Question: While trying to embed a JavaScript code to my webpage (hosted in Google Sites) , I get :
'''
Failed to load external url
'''
Or this :

The JavaScript file is hosted in my webpage (in the MyCabbinet section) :
'''
https://sites.google.com/site/bestbookreviewever/mycabinet/modernizr-2.0.6.js
'''
but I keep getting the same result, even though it exists on my page .
The code :
'''
<!doctype html>
<html lang="en">
<head>
<meta charset="UTF-8">
<style type="text/css">
h4 {font-family: sans-serif;}
p {font-family: sans-serif;}
a {font-family: sans-serif; color:#d15423; text-decoration:none;}
</style>
<title>HTML5 Canvas Example - Simple Dragging Objects</title>
<script src="https://sites.google.com/site/bestbookreviewever/mycabinet/modernizr-2.0.6.js"></script>
<script type="text/javascript">
//JavaScript HTML5 Canvas example by Dan Gries, rectangleworld.com.
//The basic setup here, including the debugging code and window load listener, is copied from 'HTML5 Canvas' by Fulton & Fulton.
//Checking for browser compatibility is accomplished with the Modernizr JavaScript library.
//The latest version of the library is available at www.modernizr.com.
//The code below establishes a way to send debug messages to the browser JavaScript Console,
//but in such a way as to ignore errors when the browser doesn't support the JavaScript Console.
//To log a messages to the console within this code, insert into the code:
//Debugger.log("my message");
window.addEventListener("load", windowLoadHandler, false);
var Debugger = function() { };
Debugger.log = function(message) {
try {
console.log(message);
}
catch (exception) {
return;
}
}
function windowLoadHandler() {
canvasApp();
}
function canvasSupport() {
return Modernizr.canvas;
}
function canvasApp() {
if (!canvasSupport()) {
return;
}
var theCanvas = document.getElementById("canvasOne");
var context = theCanvas.getContext("2d");
init();
var numShapes;
var shapes;
var dragIndex;
var dragging;
var mouseX;
var mouseY;
var dragHoldX;
var dragHoldY;
function init() {
numShapes = 10;
shapes = [];
makeShapes();
drawScreen();
theCanvas.addEventListener("mousedown", mouseDownListener, false);
}
function makeShapes() {
var i;
var tempX;
var tempY;
var tempRad;
var tempR;
var tempG;
var tempB;
var tempColor;
for (i=0; i < numShapes; i++) {
tempRad = 10 + Math.floor(Math.random()*25);
tempX = Math.random()*(theCanvas.width - tempRad);
tempY = Math.random()*(theCanvas.height - tempRad);
tempR = Math.floor(Math.random()*255);
tempG = Math.floor(Math.random()*255);
tempB = Math.floor(Math.random()*255);
tempColor = "rgb(" + tempR + "," + tempG + "," + tempB +")";
tempShape = {x:tempX, y:tempY, rad:tempRad, color:tempColor};
shapes.push(tempShape);
}
}
function mouseDownListener(evt) {
var i;
//We are going to pay attention to the layering order of the objects so that if a mouse down occurs over more than object,
//only the topmost one will be dragged.
var highestIndex = -1;
//getting mouse position correctly, being mindful of resizing that may have occured in the browser:
var bRect = theCanvas.getBoundingClientRect();
mouseX = (evt.clientX - bRect.left)*(theCanvas.width/bRect.width);
mouseY = (evt.clientY - bRect.top)*(theCanvas.height/bRect.height);
//find which shape was clicked
for (i=0; i < numShapes; i++) {
if (hitTest(shapes[i], mouseX, mouseY)) {
dragging = true;
if (i > highestIndex) {
//We will pay attention to the point on the object where the mouse is "holding" the object:
dragHoldX = mouseX - shapes[i].x;
dragHoldY = mouseY - shapes[i].y;
highestIndex = i;
dragIndex = i;
}
}
}
if (dragging) {
window.addEventListener("mousemove", mouseMoveListener, false);
}
theCanvas.removeEventListener("mousedown", mouseDownListener, false);
window.addEventListener("mouseup", mouseUpListener, false);
//code below prevents the mouse down from having an effect on the main browser window:
if (evt.preventDefault) {
evt.preventDefault();
} //standard
else if (evt.returnValue) {
evt.returnValue = false;
} //older IE
return false;
}
function mouseUpListener(evt) {
theCanvas.addEventListener("mousedown", mouseDownListener, false);
window.removeEventListener("mouseup", mouseUpListener, false);
if (dragging) {
dragging = false;
window.removeEventListener("mousemove", mouseMoveListener, false);
}
}
function mouseMoveListener(evt) {
var posX;
var posY;
var shapeRad = shapes[dragIndex].rad;
var minX = shapeRad;
var maxX = theCanvas.width - shapeRad;
var minY = shapeRad;
var maxY = theCanvas.height - shapeRad;
//getting mouse position correctly
var bRect = theCanvas.getBoundingClientRect();
mouseX = (evt.clientX - bRect.left)*(theCanvas.width/bRect.width);
mouseY = (evt.clientY - bRect.top)*(theCanvas.height/bRect.height);
//clamp x and y positions to prevent object from dragging outside of canvas
posX = mouseX - dragHoldX;
posX = (posX < minX) ? minX : ((posX > maxX) ? maxX : posX);
posY = mouseY - dragHoldY;
posY = (posY < minY) ? minY : ((posY > maxY) ? maxY : posY);
shapes[dragIndex].x = posX;
shapes[dragIndex].y = posY;
drawScreen();
}
function hitTest(shape,mx,my) {
var dx;
var dy;
dx = mx - shape.x;
dy = my - shape.y;
//a "hit" will be registered if the distance away from the center is less than the radius of the circular object
return (dx*dx + dy*dy < shape.rad*shape.rad);
}
function drawShapes() {
var i;
for (i=0; i < numShapes; i++) {
context.fillStyle = shapes[i].color;
context.beginPath();
context.arc(shapes[i].x, shapes[i].y, shapes[i].rad, 0, 2*Math.PI, false);
context.closePath();
context.fill();
}
}
function drawScreen() {
//bg
context.fillStyle = "#000000";
context.fillRect(0,0,theCanvas.width,theCanvas.height);
drawShapes();
}
}
</script>
</head>
<body>
<div style="top: 50px; text-align:center">
<h4>A Simple HTML5 Canvas Example - Dragging Objects</h4>
<canvas id="canvasOne" width="500" height="300">
Your browser does not support HTML5 canvas.
</canvas>
<p>Drag the circles with the mouse.</p>
<p><a href="http://www.rectangleworld.com">rectangleworld.com</a></p>
</div>
</body>
</html>
'''
Any idea how to fix this ?
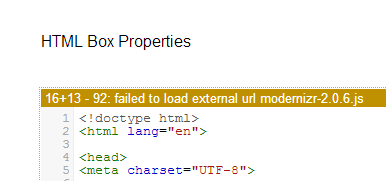
Answer: Try to go to that 'url', you'll see the file contents don't display, this is the issue. With just 'http://' it's 'serving up' the file for download, and not serving it as a 'text/javascript'
I'm not really familiar with Google Sites, but I did find this : <URL> don't know if it will be of any value to you.